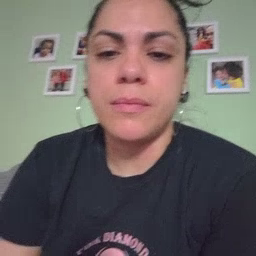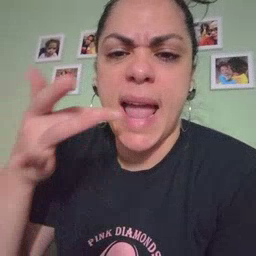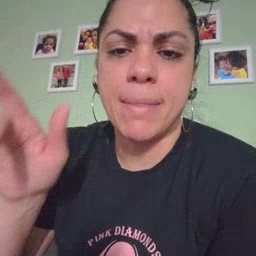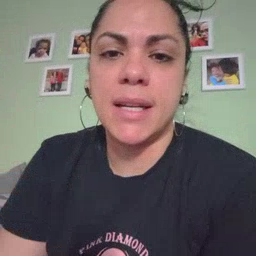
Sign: empty